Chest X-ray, AP view. Patient: 56 years old, sex F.
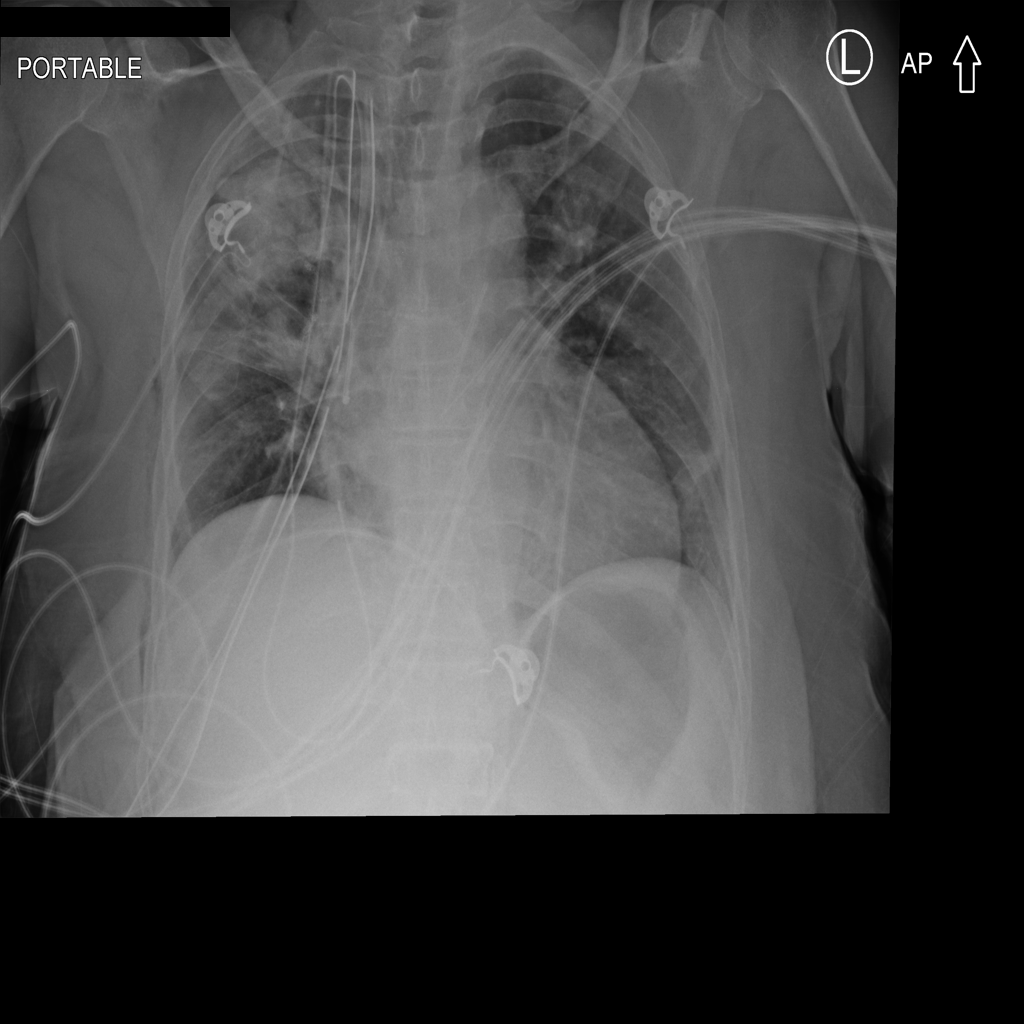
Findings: Atelectasis, Emphysema